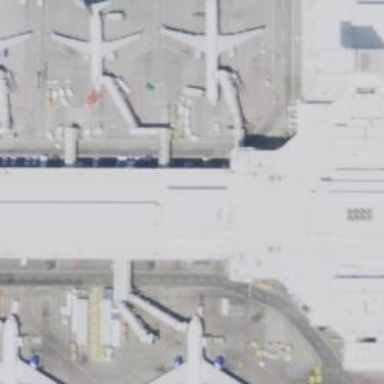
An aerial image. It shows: Airport gate.